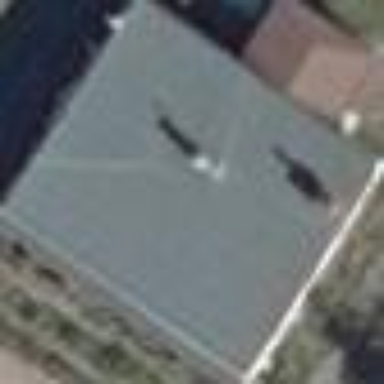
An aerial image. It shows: Residential building with flat roof.